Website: ulta-beauty
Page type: customer-info-address
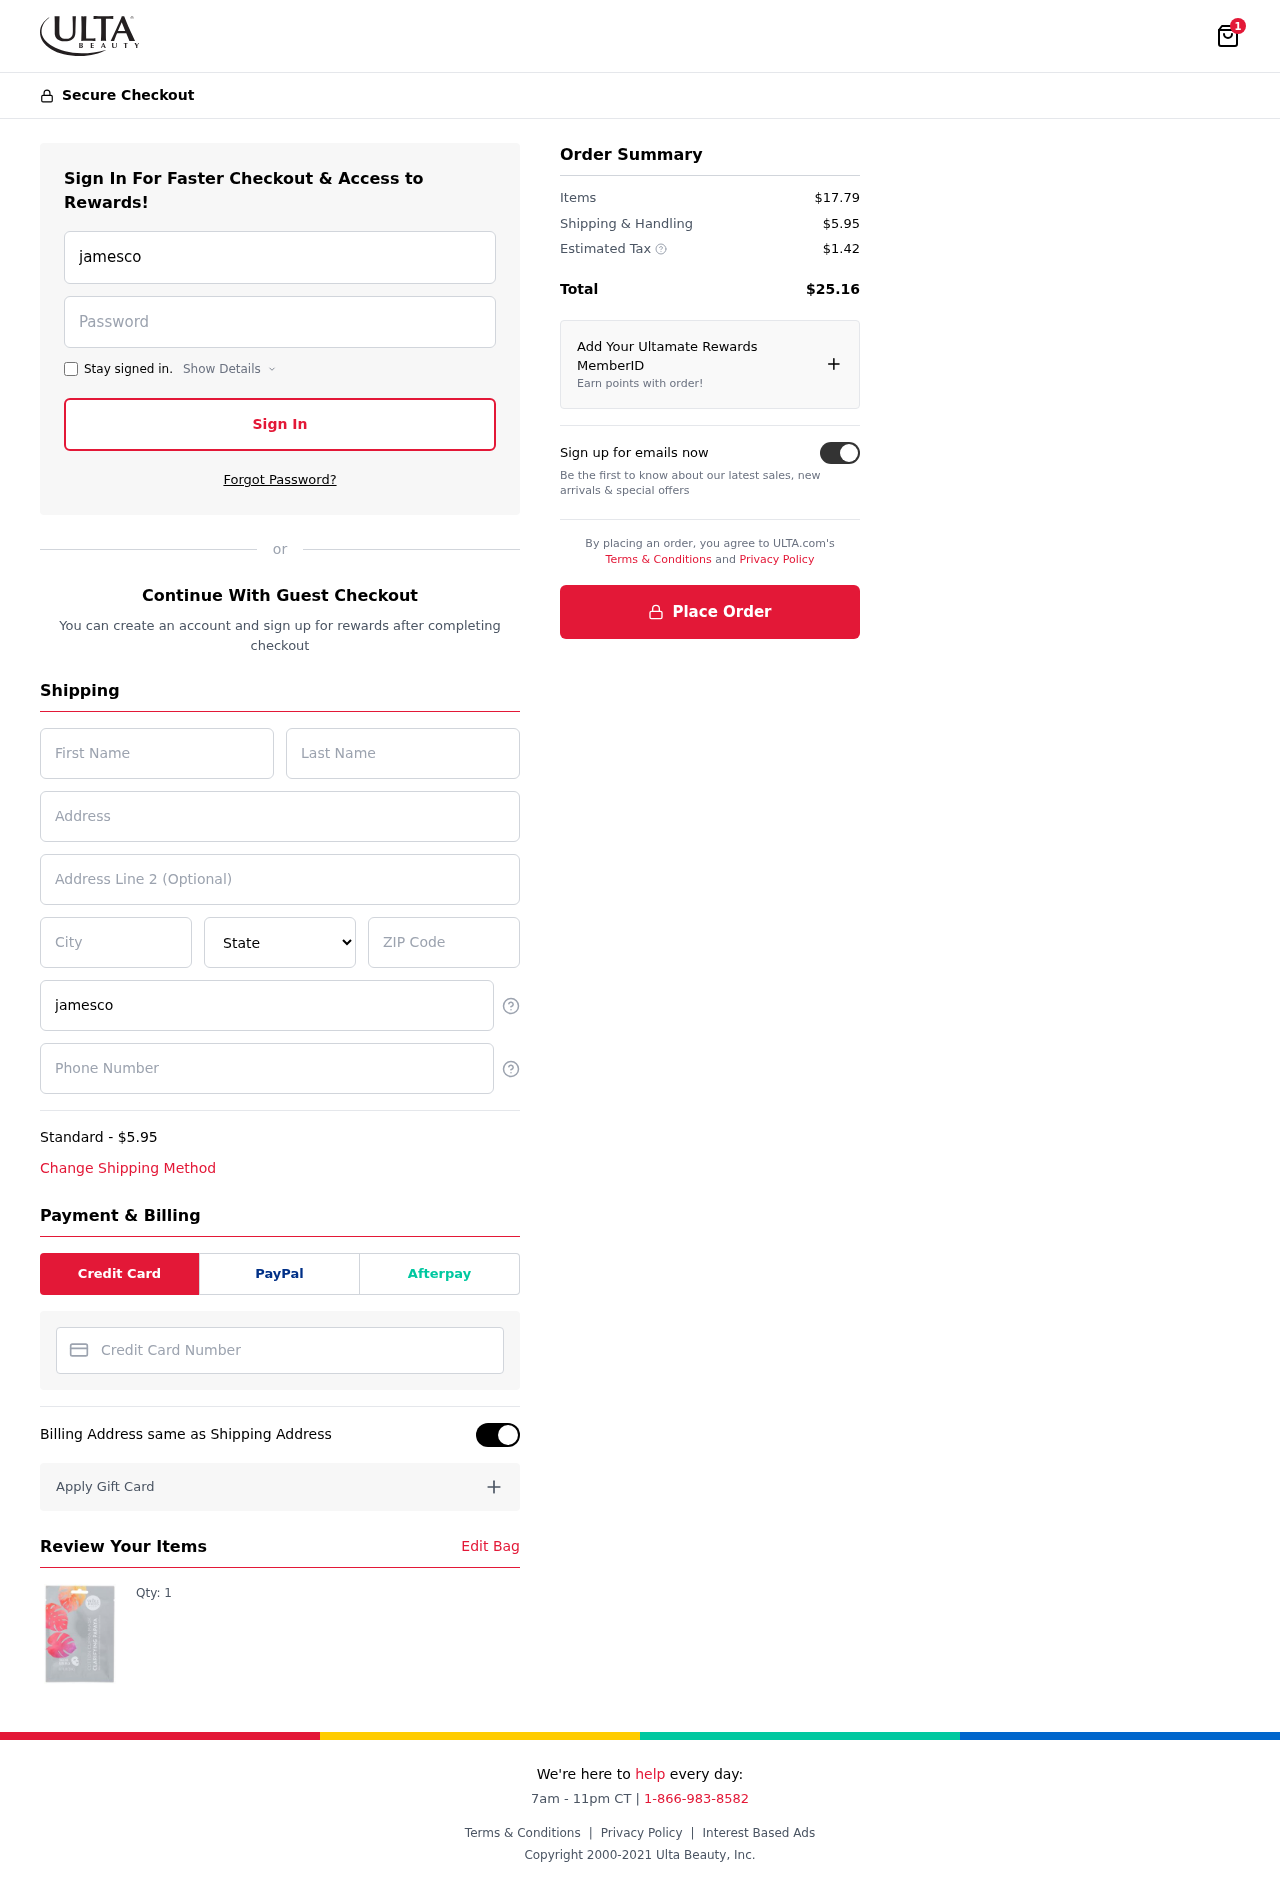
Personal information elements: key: PII_CARD_NUMBER
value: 2299 3814 6993 0523
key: PII_CITY
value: North Christopher
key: PII_EMAIL
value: jamescoleman@hotmail.com
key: PII_FIRSTNAME
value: James
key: PII_LASTNAME
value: Coleman
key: PII_PHONE
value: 8204376699
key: PII_POSTCODE
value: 98394
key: PII_STATE
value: Hawaii
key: PII_STREET
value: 5529 Vance Crossroad
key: PII_STREET2
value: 436 Brennan Islands
Product elements: key: PRODUCT1_QUANTITY
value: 1
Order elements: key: ORDER_NUM_ITEMS
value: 1
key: ORDER_SHIPPING_COST
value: $5.95
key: ORDER_ITEMS_TOTAL
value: $17.79
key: ORDER_SHIPPING_COST2
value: $5.95
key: ORDER_TAX
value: $1.42
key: ORDER_TOTAL
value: $25.16